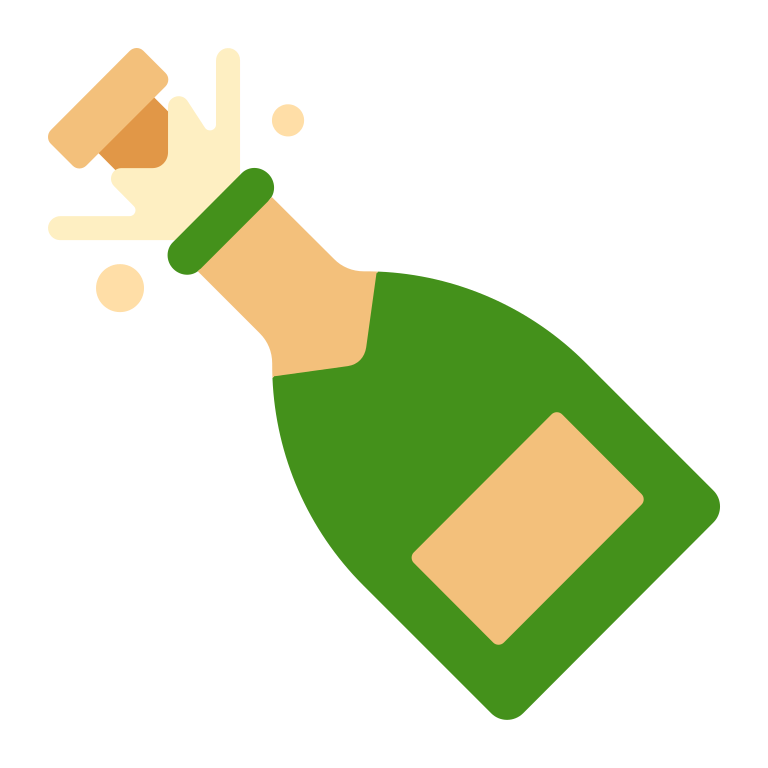
bottle with popping cork flat